Field crop: maize
Growth stage: 2
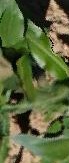
Species: maize